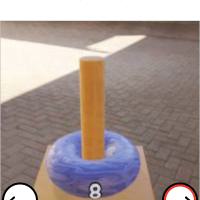
Task: sum
Answer: 8